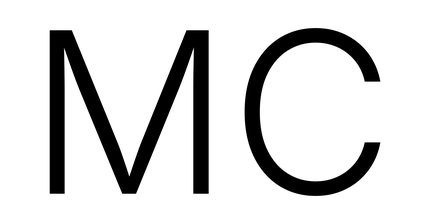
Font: Inter_Light